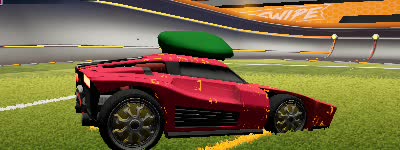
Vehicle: breakout